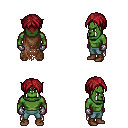
a pixel art fantasy rpg character, male body template, orc, green skin, brown tattered cape, teal pants, brunette parted hairstyle, metal gloves, brown shoes, four views (front, back, left, right), 2x2 character sprite sheet, small pixel art, hard edges, no anti-aliasing